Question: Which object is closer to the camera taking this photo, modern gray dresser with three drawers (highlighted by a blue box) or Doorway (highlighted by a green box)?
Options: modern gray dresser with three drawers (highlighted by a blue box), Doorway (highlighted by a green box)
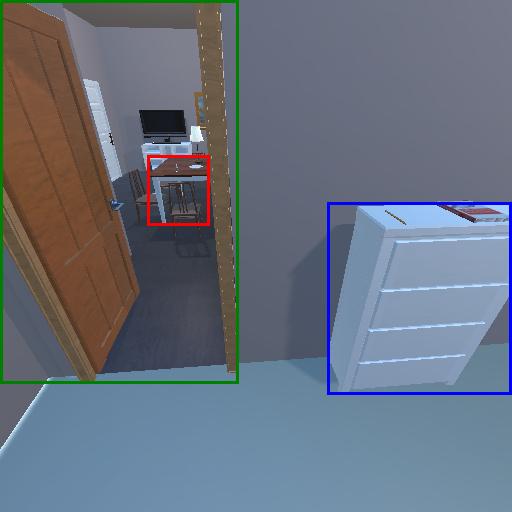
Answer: modern gray dresser with three drawers (highlighted by a blue box)